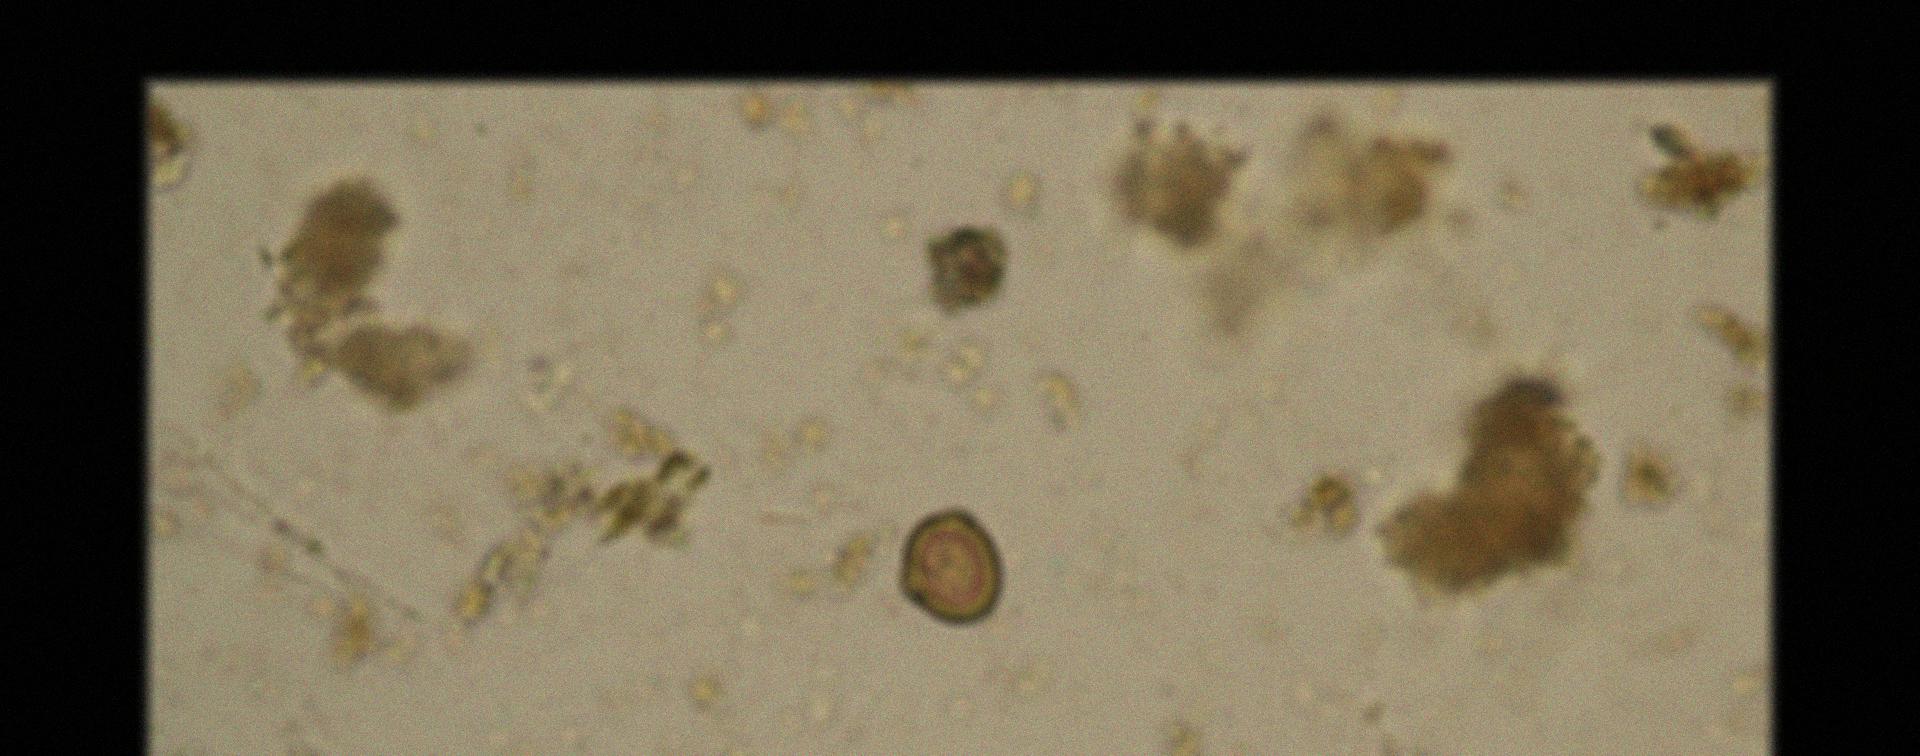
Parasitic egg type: Taenia spp. egg